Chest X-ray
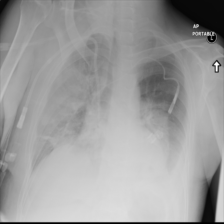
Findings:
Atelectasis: positive
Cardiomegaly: negative
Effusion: positive
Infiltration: negative
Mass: negative
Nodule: negative
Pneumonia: negative
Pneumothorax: negative
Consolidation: positive
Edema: negative
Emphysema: negative
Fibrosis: negative
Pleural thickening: negative
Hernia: negative